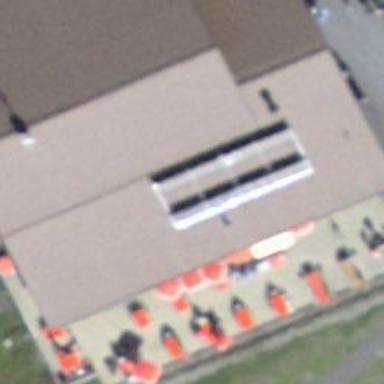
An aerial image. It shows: Restaurant.